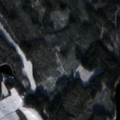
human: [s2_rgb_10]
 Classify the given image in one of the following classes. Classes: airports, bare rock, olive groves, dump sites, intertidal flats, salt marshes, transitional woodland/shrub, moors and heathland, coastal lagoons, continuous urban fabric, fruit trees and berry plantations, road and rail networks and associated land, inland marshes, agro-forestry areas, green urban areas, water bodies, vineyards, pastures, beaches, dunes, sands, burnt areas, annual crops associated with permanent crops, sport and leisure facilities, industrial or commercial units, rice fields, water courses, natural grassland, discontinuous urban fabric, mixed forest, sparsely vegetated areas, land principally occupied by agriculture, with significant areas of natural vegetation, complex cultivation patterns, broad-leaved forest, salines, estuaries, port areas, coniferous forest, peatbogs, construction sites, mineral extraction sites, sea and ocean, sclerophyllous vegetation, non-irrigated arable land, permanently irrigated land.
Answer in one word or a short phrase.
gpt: land principally occupied by agriculture, with significant areas of natural vegetation, coniferous forest, mixed forest, transitional woodland/shrub, water bodies